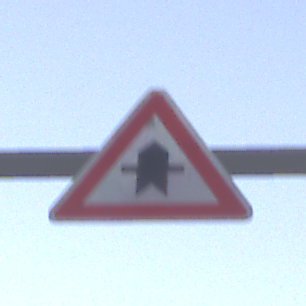
Verkehrszeichen: Vorfahrt
Umgebung: Outdoor, RoadRail
Tageszeit: SunriseSunset
Wetter: PartlyCloudy
Licht: Natural
Jahreszeit: NotSpecified
Kontrast: LowContrast